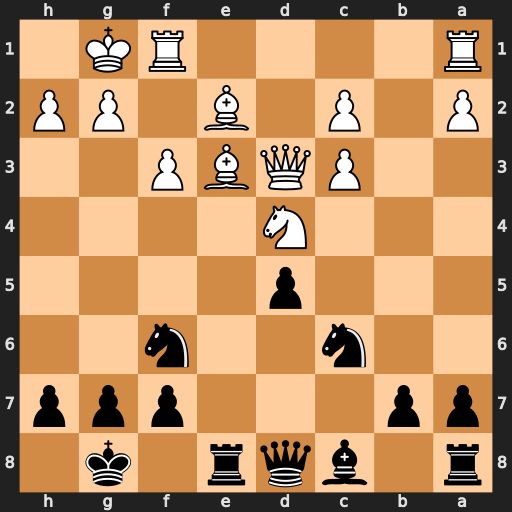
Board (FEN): r1bqr1k1/pp3ppp/2n2n2/3p4/3N4/2PQBP2/P1P1B1PP/R4RK1
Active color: b
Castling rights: -
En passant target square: -
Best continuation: Qe7 Kf2 Ne5 Qd2 Neg4+ fxg4 Ne4+ Kg1 Nxd2